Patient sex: M
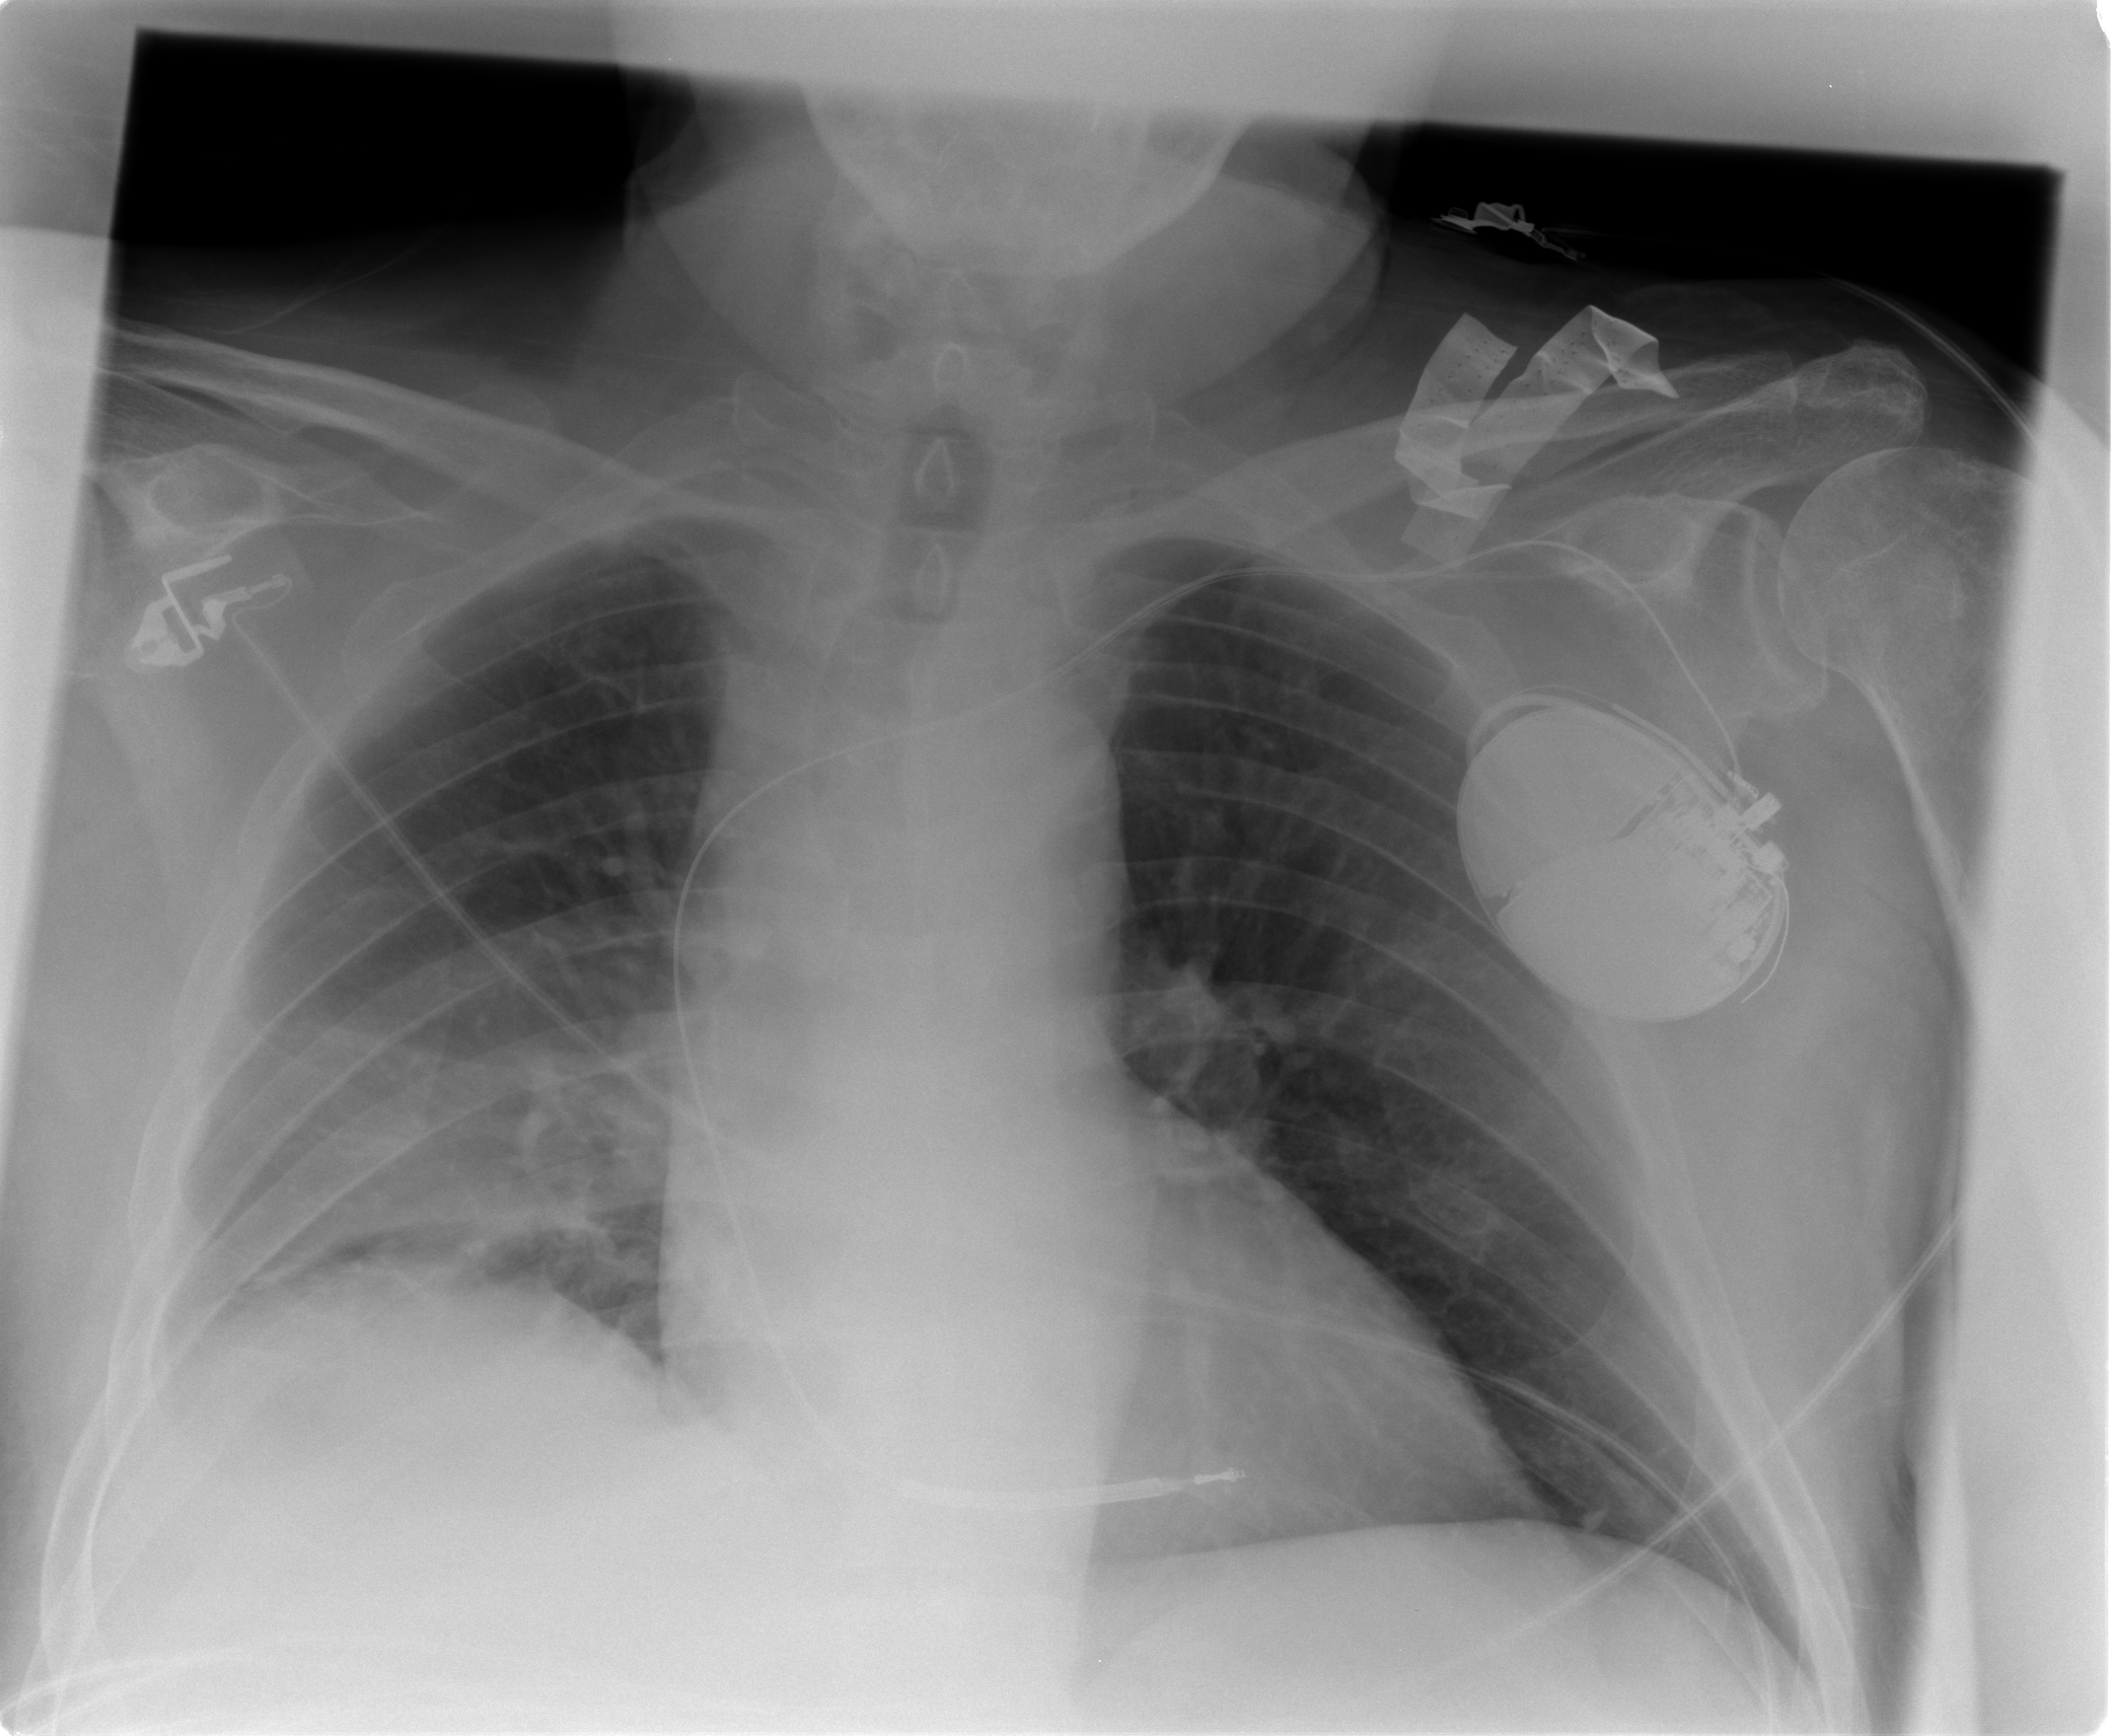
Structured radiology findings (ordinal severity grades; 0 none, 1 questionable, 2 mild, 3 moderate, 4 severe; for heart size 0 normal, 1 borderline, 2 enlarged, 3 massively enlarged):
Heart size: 2
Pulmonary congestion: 2
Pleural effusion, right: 2
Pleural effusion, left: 0
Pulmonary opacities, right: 2
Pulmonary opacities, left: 0
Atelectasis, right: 2
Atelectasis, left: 2